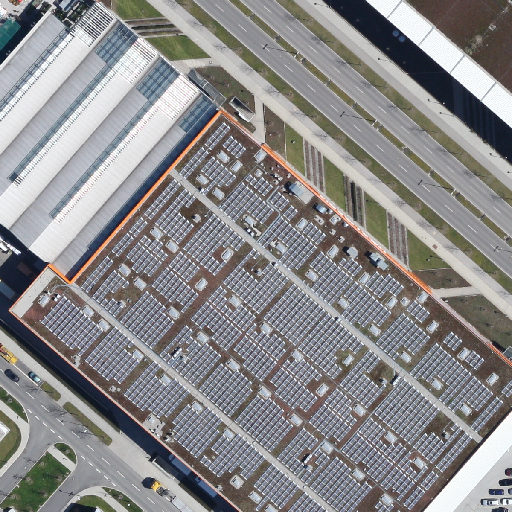
Referring expression: bikeway